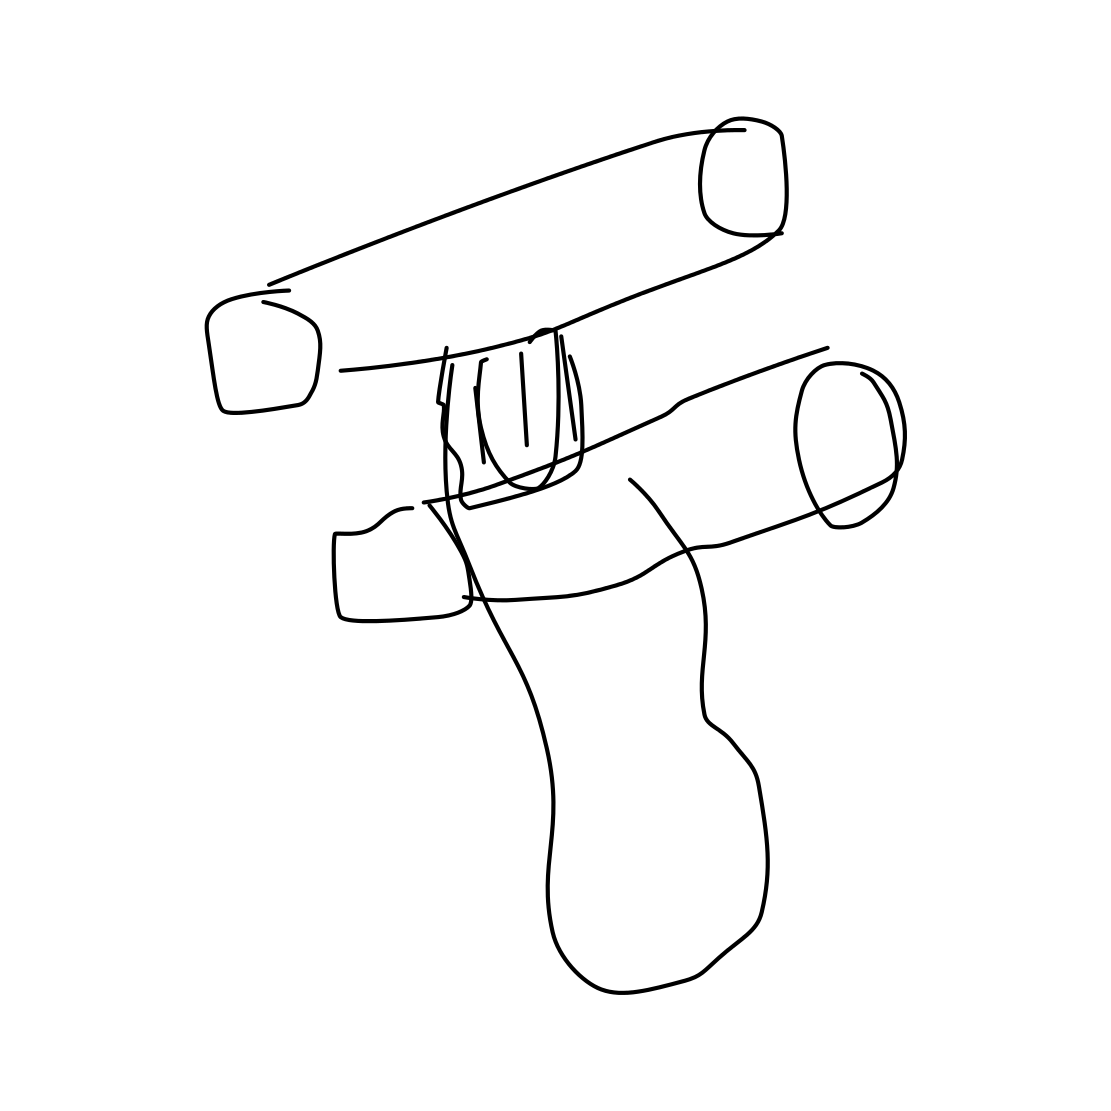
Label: binoculars